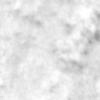
Label: no_change